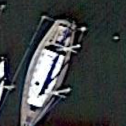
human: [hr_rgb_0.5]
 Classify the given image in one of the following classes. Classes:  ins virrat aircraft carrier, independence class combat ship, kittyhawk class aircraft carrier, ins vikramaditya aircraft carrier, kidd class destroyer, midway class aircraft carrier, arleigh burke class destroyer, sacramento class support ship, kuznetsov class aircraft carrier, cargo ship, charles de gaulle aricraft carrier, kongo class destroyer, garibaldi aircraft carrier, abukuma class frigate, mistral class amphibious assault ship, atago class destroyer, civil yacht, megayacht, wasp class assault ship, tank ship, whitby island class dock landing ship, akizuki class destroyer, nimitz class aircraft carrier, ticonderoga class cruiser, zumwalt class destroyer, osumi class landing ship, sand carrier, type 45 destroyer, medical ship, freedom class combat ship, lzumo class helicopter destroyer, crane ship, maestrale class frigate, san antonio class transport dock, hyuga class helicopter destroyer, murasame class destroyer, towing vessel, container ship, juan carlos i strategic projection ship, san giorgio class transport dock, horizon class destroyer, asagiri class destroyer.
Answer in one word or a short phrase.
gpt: Civil yacht